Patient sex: F
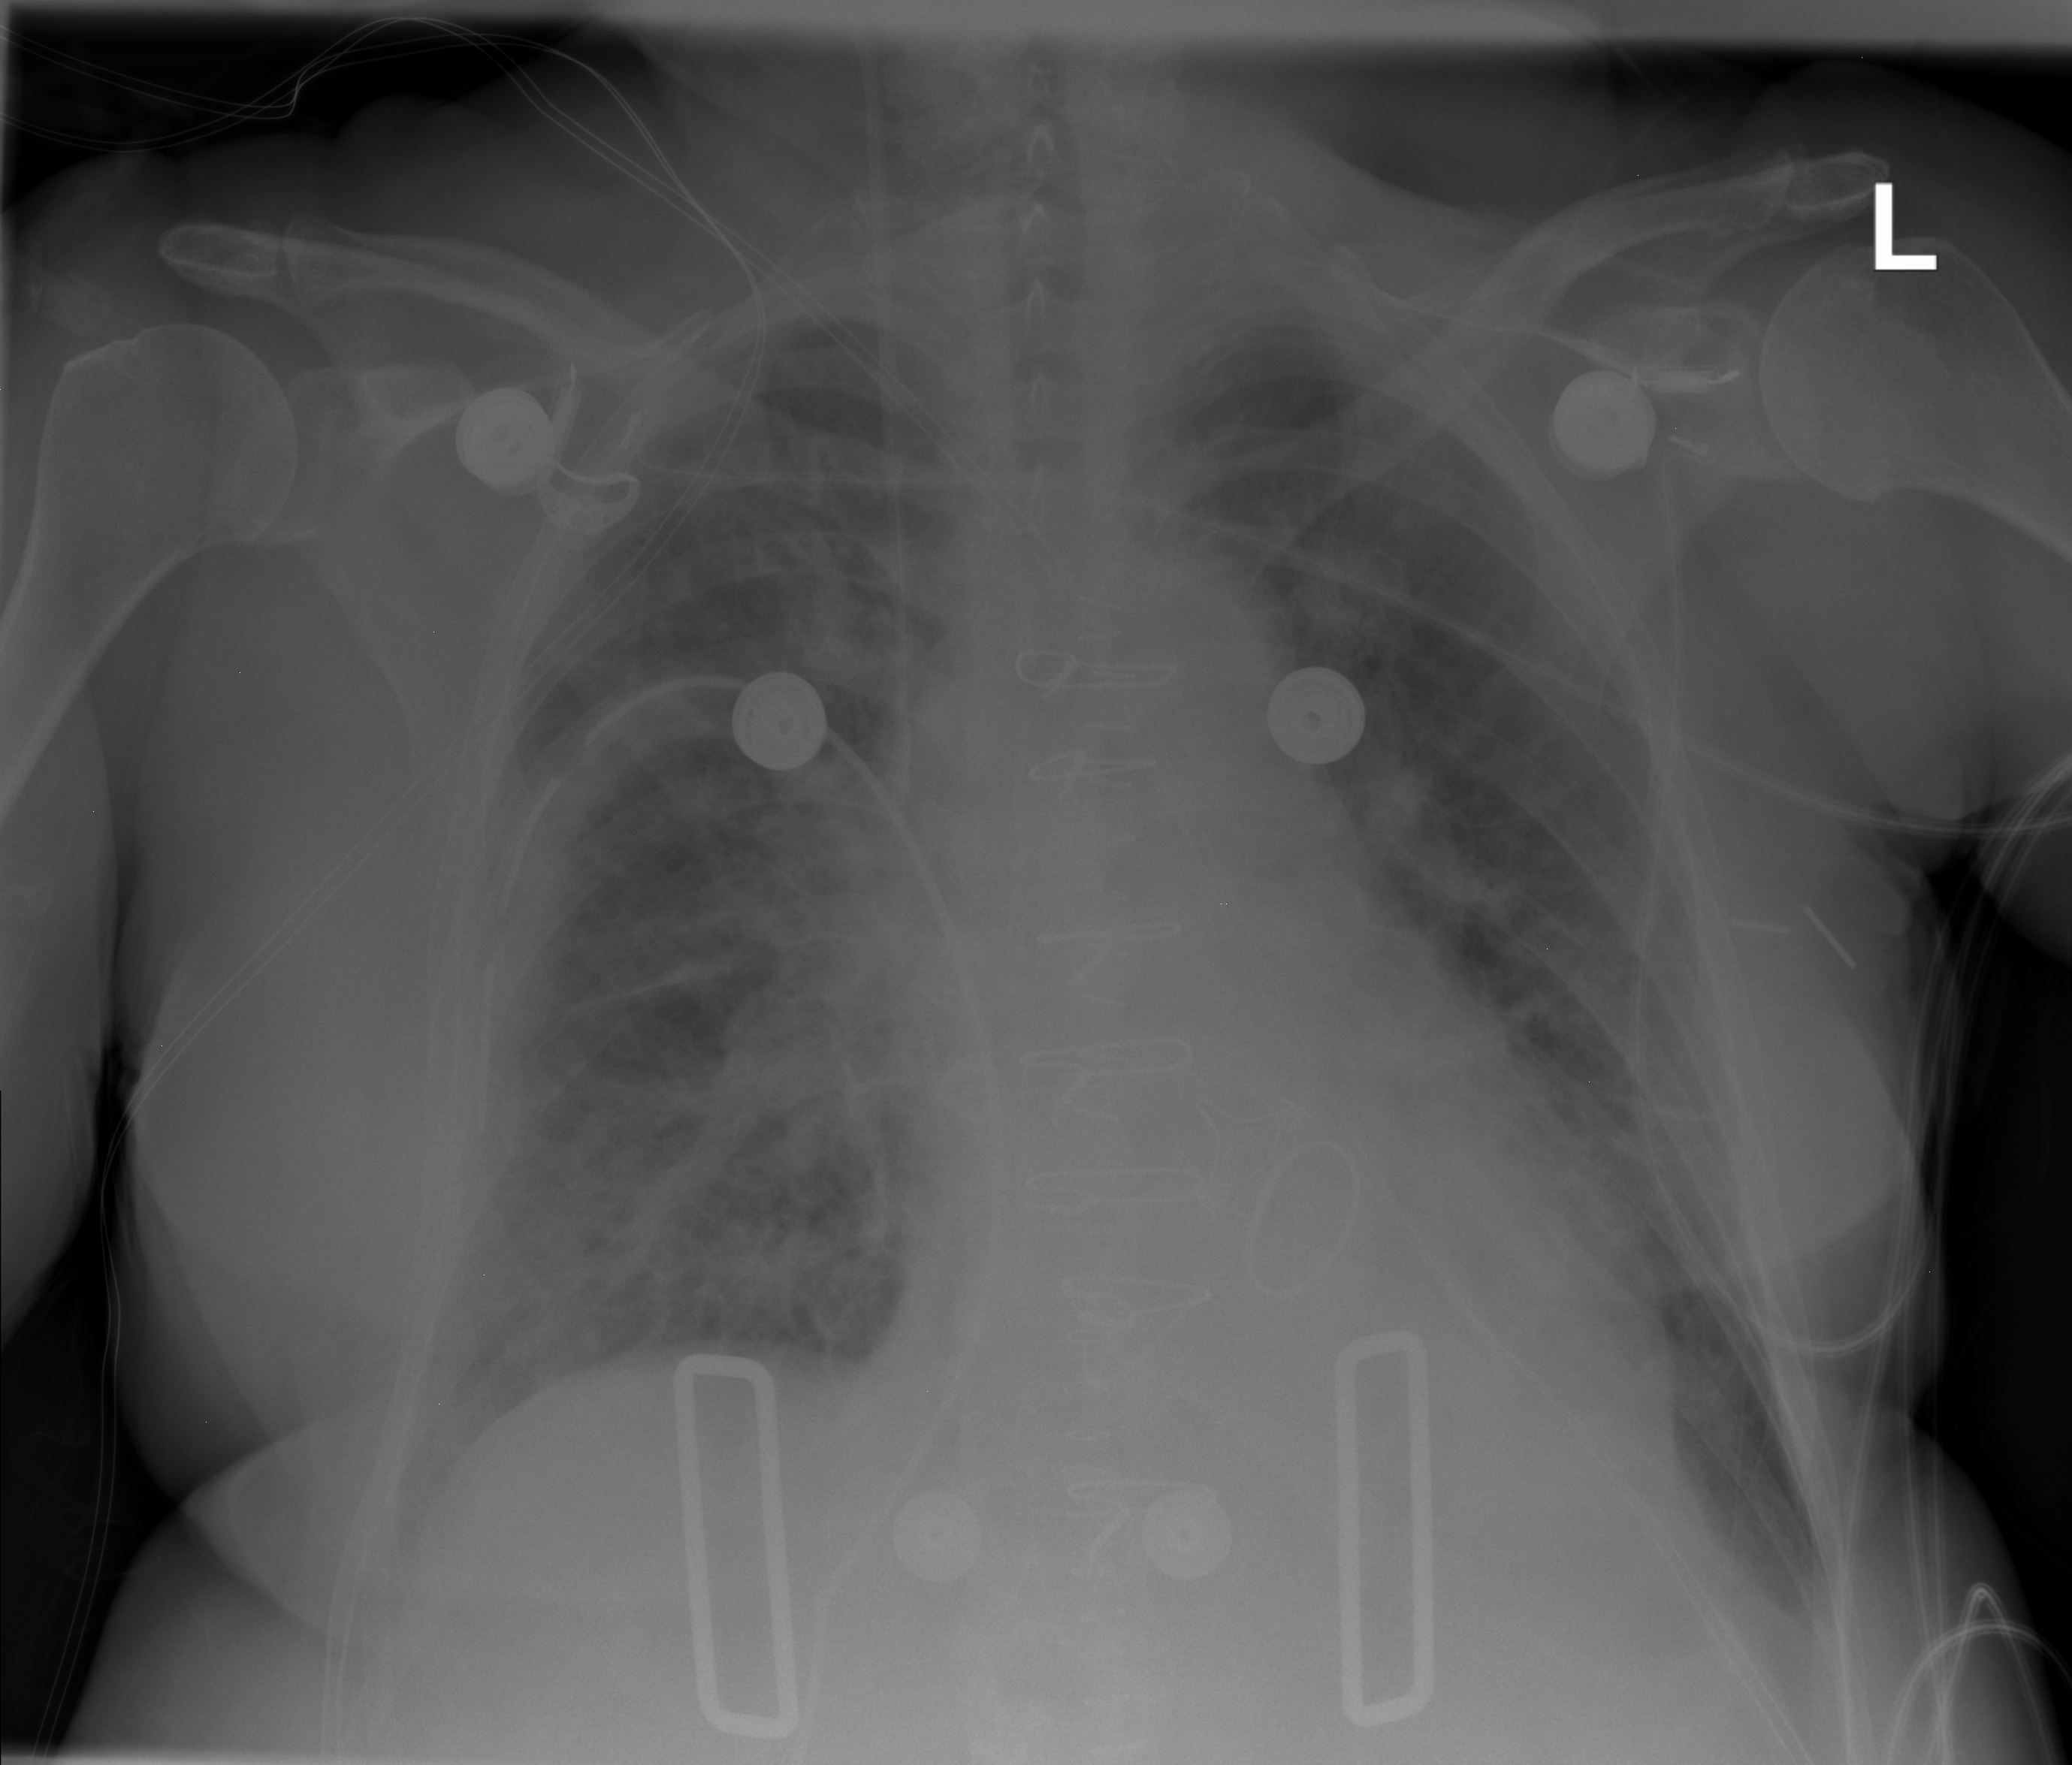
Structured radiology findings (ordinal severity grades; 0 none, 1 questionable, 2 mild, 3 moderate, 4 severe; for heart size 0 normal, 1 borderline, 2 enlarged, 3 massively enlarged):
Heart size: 0
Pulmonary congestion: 2
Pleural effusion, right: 0
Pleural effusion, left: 2
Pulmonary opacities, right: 0
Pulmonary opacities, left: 0
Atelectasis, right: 0
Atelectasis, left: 0